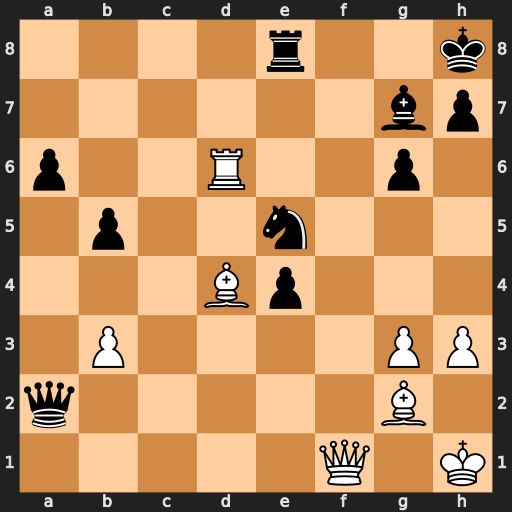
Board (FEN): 4r2k/6bp/p2R2p1/1p2n3/3Bp3/1P4PP/q5B1/5Q1K
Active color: w
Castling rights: -
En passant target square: -
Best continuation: Bxe5 Bxe5 Re6